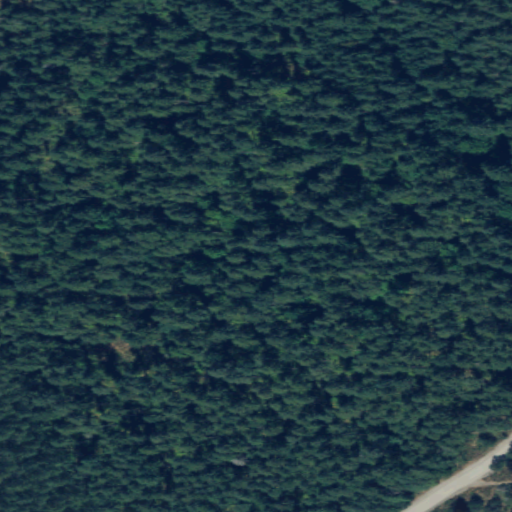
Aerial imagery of mountain in Washington named Bracker Hill containing evergreen forest, low intensity development, and open development